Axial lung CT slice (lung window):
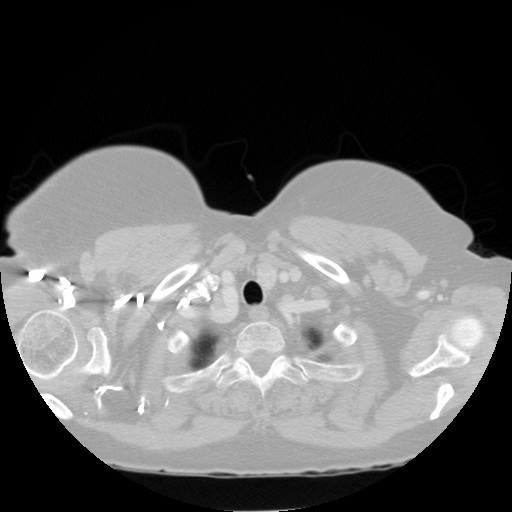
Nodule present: no